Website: home-depot
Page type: account-selection
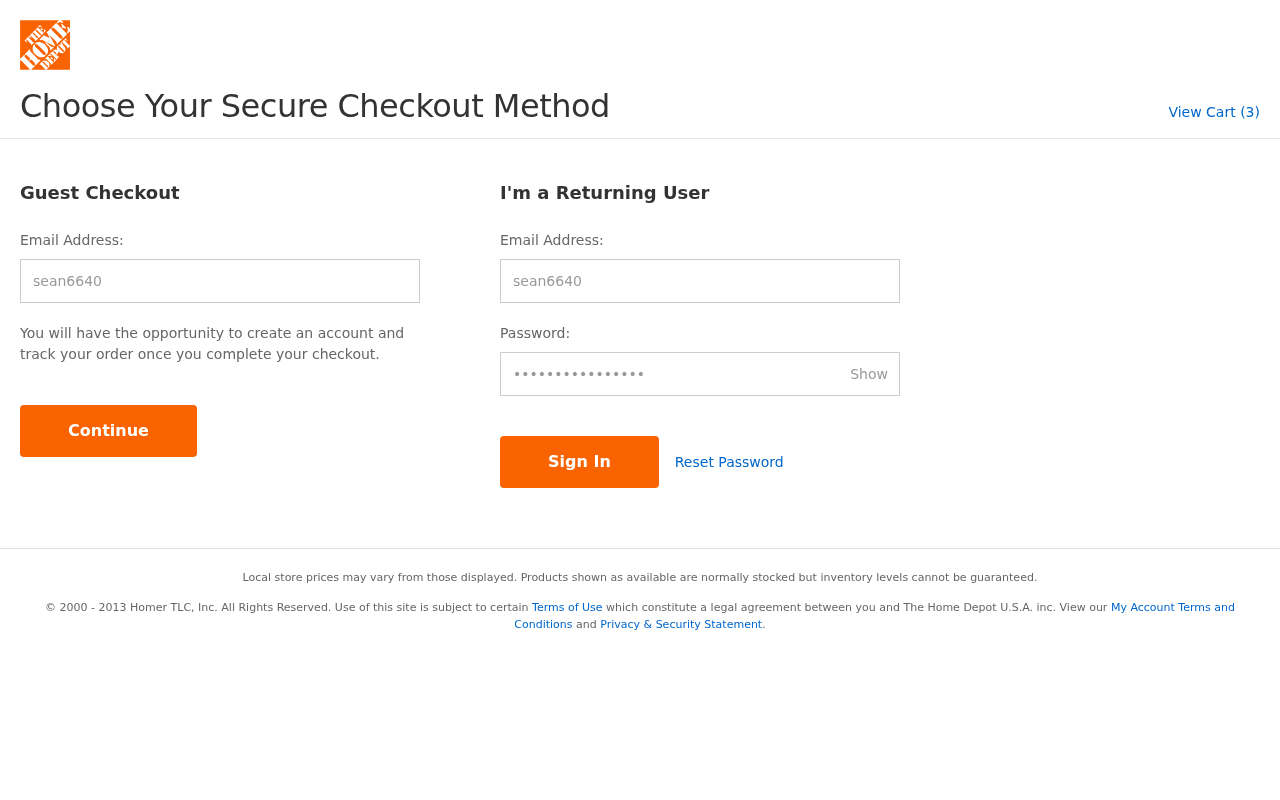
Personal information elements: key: PII_LOGIN_USERNAME
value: sean6640
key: PII_LOGIN_USERNAME2
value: sean6640
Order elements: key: ORDER_NUM_ITEMS
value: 3